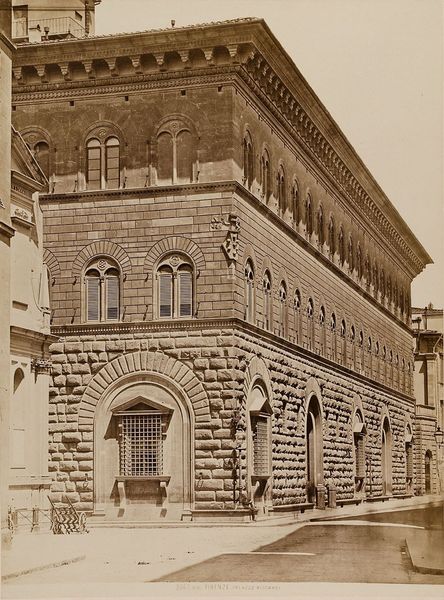
Titel: Firenze - Palazzo Riccardi
Künstler: Giacomo Brogi
Standort: Hamburg
Institution: Museum für Kunst und Gewerbe Hamburg
Schlagwörter: stadt, fassade, ort, dorf, foto, fotografie, photographie, stadtansicht, palazzo, photo, medici, profanarchitektur, architekturfotografie, lichtbild, sachfotografie, historische, architekturphotographie, bildwerke, angewandte und bildende kunst, hessische systematik, schwarzweißpositivverfahren, silbersalzverfahren, schwarzweißfotografie, gebäude, örtlichkeit, straße, stätte, objektstudien, sachphotographie, kollodiumpapier, kollodium, zelloidinpapier, riccardi